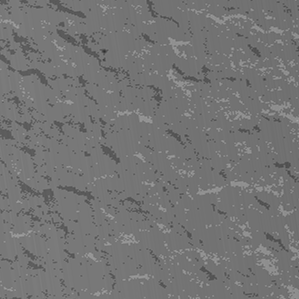
Label: frost